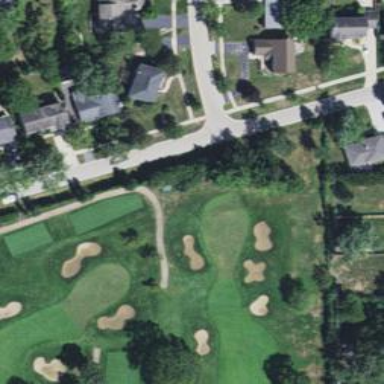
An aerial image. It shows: Well-maintained path designated for golf carts.